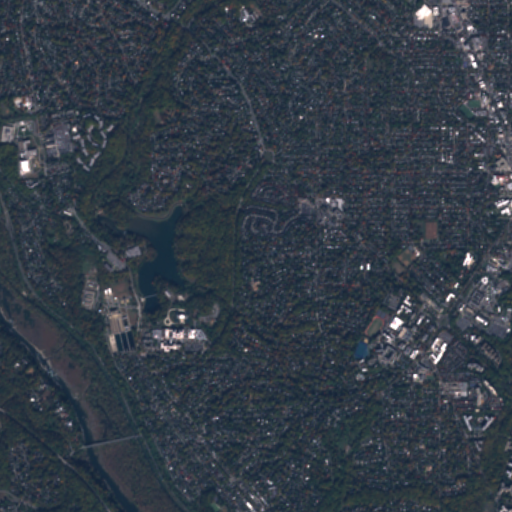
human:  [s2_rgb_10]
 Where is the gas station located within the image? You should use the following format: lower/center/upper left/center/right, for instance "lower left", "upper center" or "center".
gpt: The gas station is located in the center left of the image.
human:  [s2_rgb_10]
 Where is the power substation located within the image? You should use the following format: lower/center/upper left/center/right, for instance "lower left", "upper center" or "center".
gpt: The power substation is located in the upper right of the image.
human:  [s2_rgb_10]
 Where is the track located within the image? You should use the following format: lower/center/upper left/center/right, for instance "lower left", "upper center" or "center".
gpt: The track is located in the lower right of the image.
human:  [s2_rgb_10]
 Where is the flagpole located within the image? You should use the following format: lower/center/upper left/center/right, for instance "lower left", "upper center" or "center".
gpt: The flagpole is located in the lower center of the image.
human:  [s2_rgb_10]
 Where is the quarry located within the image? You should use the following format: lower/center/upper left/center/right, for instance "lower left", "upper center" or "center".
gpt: There is no quarry in the image.